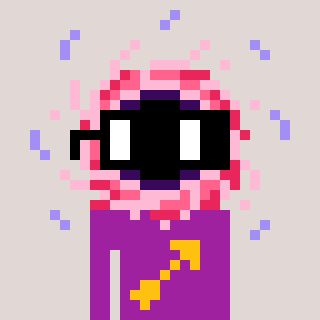
a pixel art character with square black glasses, a blackhole-shaped head and a magenta-colored body on a warm background